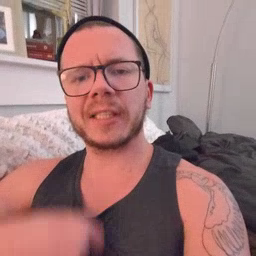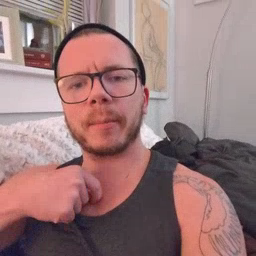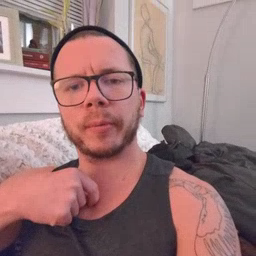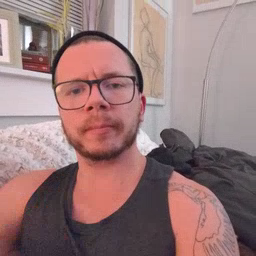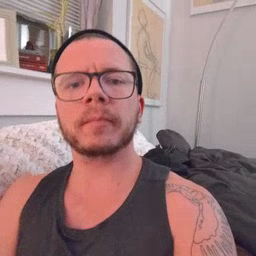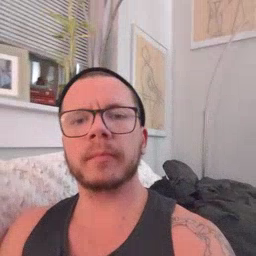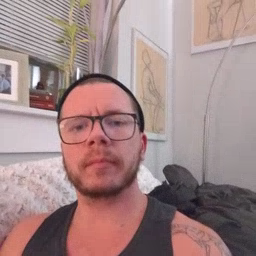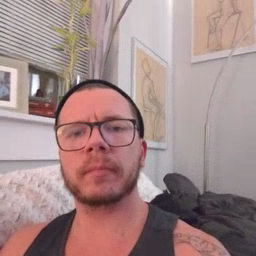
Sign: zipper